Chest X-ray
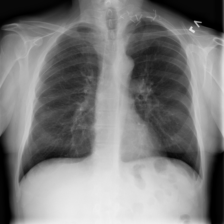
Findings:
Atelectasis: negative
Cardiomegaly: negative
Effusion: negative
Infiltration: negative
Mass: negative
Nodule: negative
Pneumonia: negative
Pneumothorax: negative
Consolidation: negative
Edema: negative
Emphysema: negative
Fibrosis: negative
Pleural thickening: negative
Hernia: negative